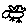
Label: bird